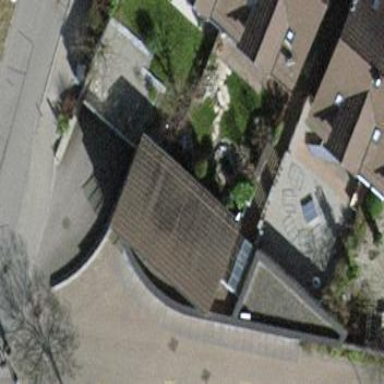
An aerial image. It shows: Retail building with skillion roof tiled.